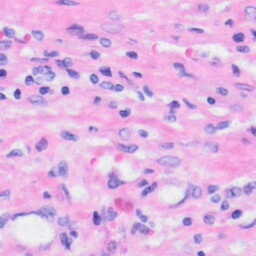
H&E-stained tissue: Liver